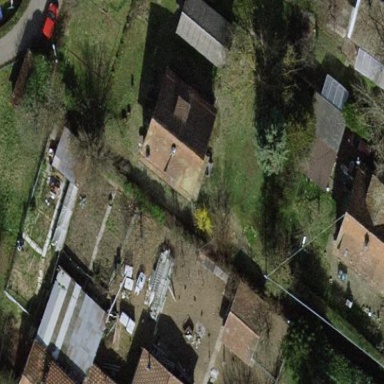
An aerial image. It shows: Garden enclosed by fence.